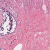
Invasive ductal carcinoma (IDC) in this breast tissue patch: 0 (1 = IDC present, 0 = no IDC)